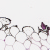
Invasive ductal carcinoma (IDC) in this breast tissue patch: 0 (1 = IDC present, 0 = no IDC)